Question: Mainly I have two questions :
- -
Would you please check the following diagram, is there any better way to represent use cases?

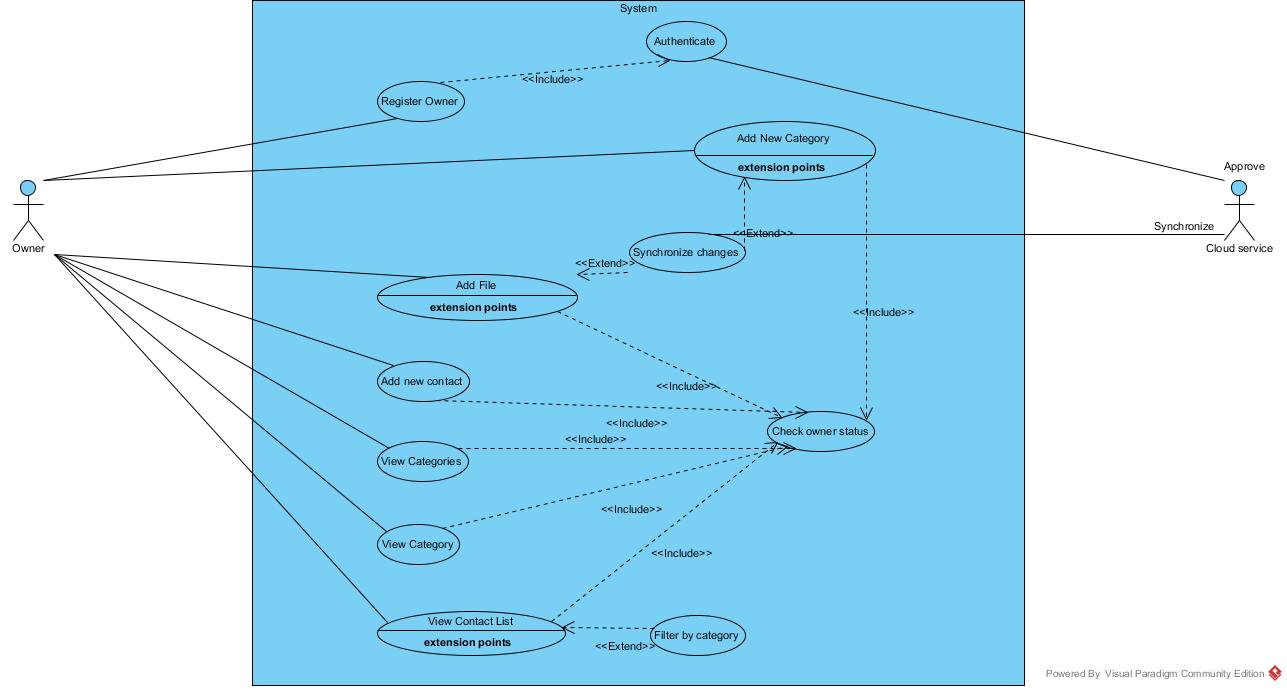
Answer: Long story short: '<<include>>' is not meant for functional analysis as you did it. It is meant to show individual self-standing use cases. 'Check owner status' is likely some technical use case but definitely none for the 'Owner'. Try concentrating on use cases that add value to their actors. Something they would spend money for.
I recommend to read Bittner/Spence.
In the past I also connected secondary actors to use cases (I further distinguished between primary and secondary be using a directed association for the primary and an undirected for the secondary). However, recently I came to the conclusion that a use case should have only one actor and the use case shall be on the boundary of the system under consideration. The need for a secondary actor simply means you have another use case (Bittner/Spence use secondary actors on UCs, though).